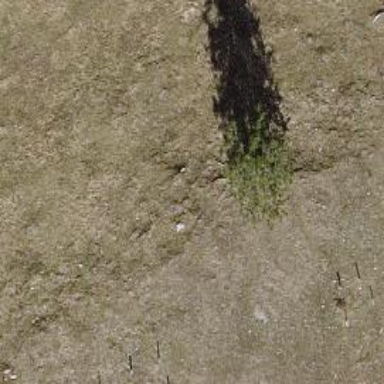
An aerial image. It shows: Single tag "natural: tree."